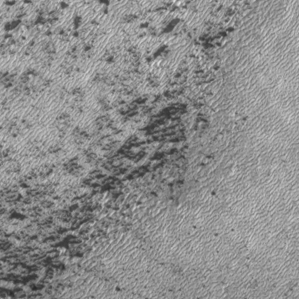
Label: frost